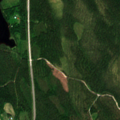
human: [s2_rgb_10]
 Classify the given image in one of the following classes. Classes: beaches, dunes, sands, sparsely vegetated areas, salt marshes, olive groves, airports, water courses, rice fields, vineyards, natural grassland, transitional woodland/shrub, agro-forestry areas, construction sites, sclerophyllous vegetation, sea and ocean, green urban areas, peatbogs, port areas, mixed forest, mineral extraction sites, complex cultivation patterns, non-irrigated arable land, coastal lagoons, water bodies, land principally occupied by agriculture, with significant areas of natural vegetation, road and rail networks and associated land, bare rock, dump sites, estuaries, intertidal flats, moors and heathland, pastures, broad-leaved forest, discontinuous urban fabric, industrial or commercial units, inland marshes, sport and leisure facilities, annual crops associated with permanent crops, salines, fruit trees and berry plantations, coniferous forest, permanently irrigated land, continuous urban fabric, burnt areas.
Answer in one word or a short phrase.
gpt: coniferous forest, water bodies